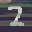
Label: 2